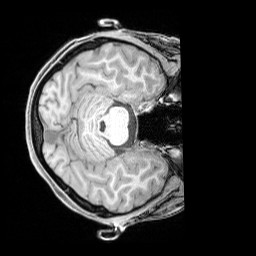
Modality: T1w
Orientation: axial
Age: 25
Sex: female
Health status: healthy
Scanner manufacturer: siemens
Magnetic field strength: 3 T
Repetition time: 1.65 s
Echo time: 0.00182 s